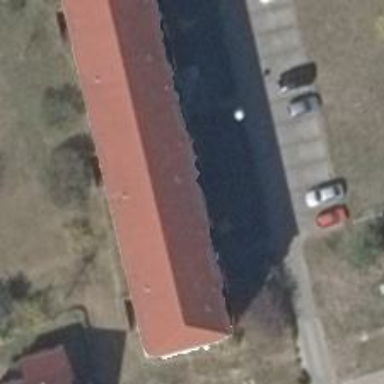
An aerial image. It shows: White building with hipped roof made of roof tiles.